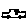
Label: car